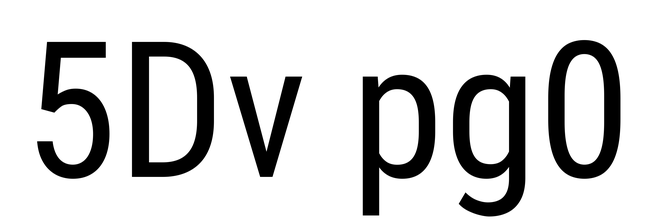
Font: Roboto_Condensed_Regular